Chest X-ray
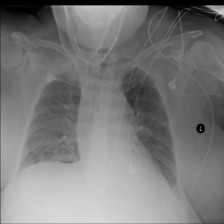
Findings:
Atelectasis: positive
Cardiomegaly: negative
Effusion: negative
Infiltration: negative
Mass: negative
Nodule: negative
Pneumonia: negative
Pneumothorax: negative
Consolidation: positive
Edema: negative
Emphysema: negative
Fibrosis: negative
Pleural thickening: negative
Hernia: negative